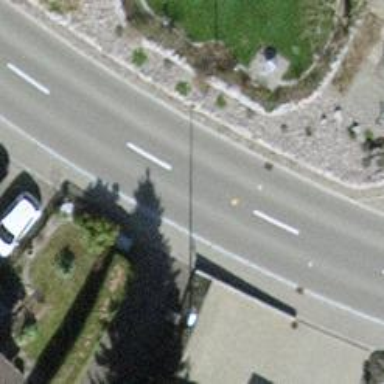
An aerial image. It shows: Tertiary road.